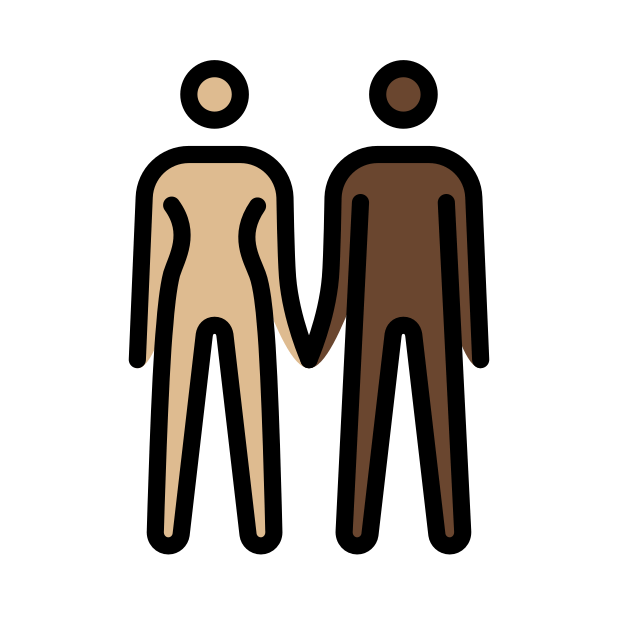
woman and man holding hands: medium-light skin tone, dark skin tone